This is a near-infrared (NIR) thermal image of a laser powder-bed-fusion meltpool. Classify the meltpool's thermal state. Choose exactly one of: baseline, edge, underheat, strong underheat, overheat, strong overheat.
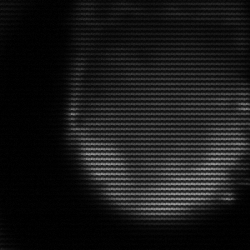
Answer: edge